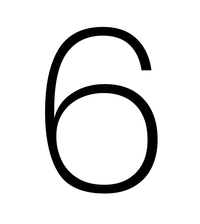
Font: Poppins-ExtraLight